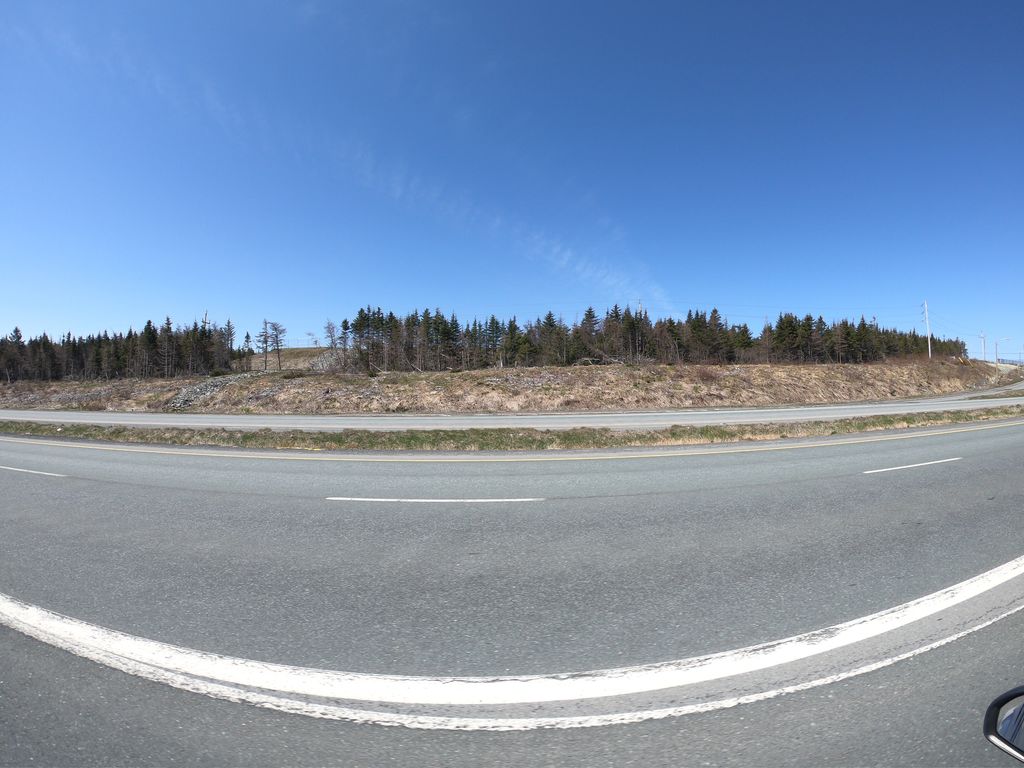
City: st_johns